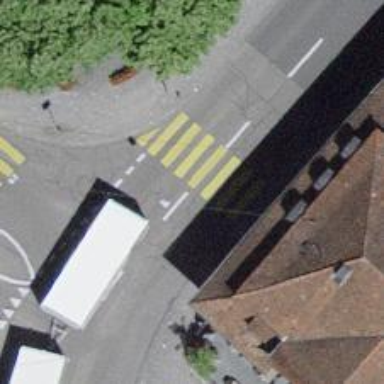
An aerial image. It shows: Marked road crossing.